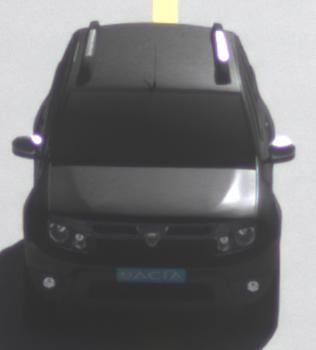
Make: Dacia
Model: Duster dCi 110 FAP
Detailed model: Duster (I)
Model produced from: 2010/06
Model produced until: 2013/11
Doors: 5
Color: black
Road condition: dry road
Daytime: morning or afternoon
Contrast: high contrast